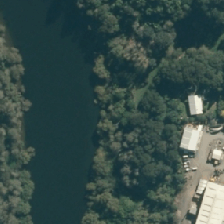
Land cover: deciduous_hardwood